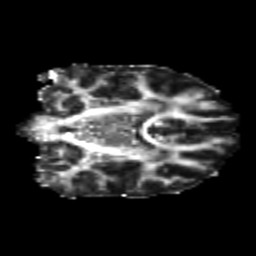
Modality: FA
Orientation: coronal
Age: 23
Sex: female
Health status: healthy
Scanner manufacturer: philips
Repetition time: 7.385 s
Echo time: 0.08599 s